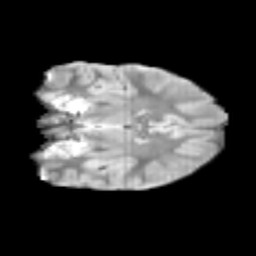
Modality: T2w
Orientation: coronal
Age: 10
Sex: male
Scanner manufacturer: siemens
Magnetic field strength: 3 T
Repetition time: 3.8 s
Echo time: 0.07 s